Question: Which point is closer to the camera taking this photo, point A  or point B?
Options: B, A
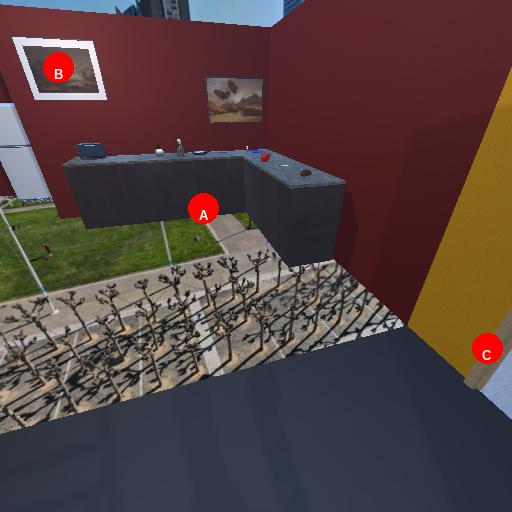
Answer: B